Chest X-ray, PA view. Patient: 71 years old, sex M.
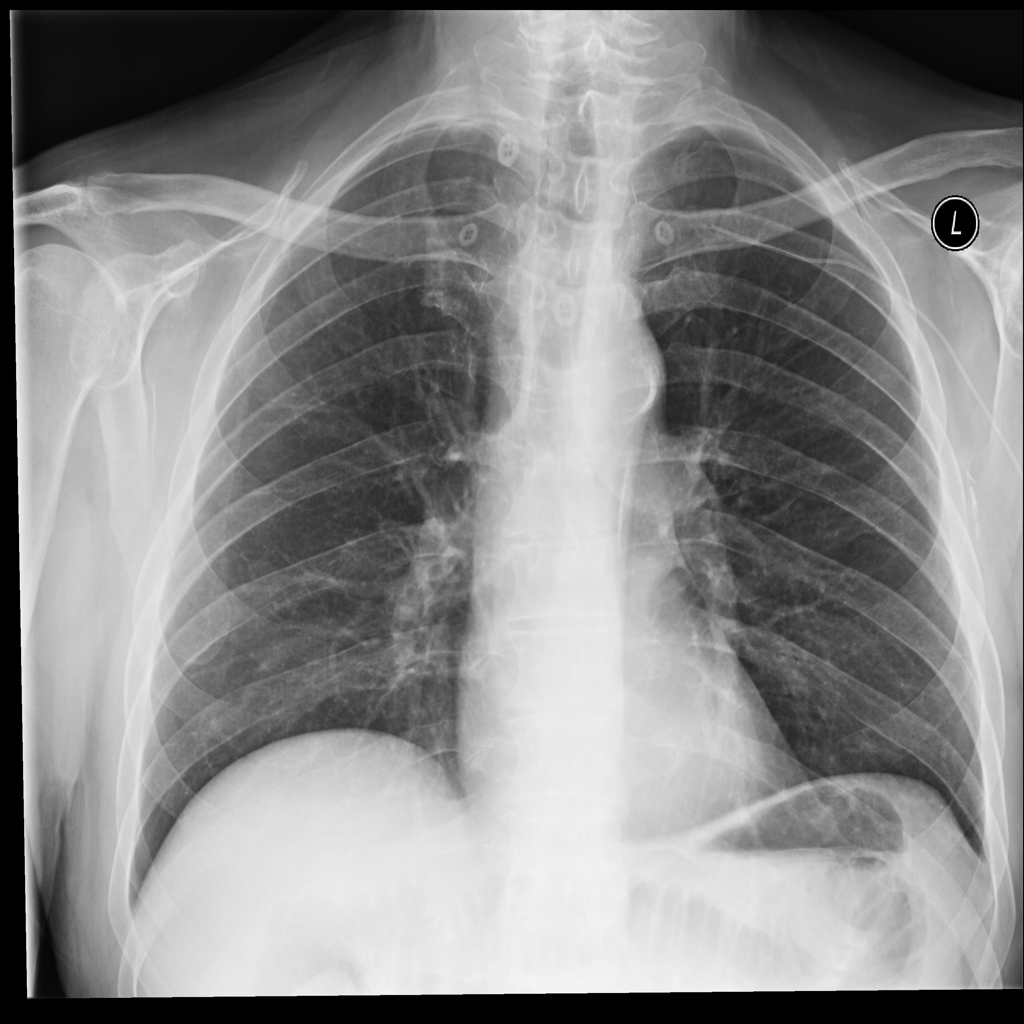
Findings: No Finding